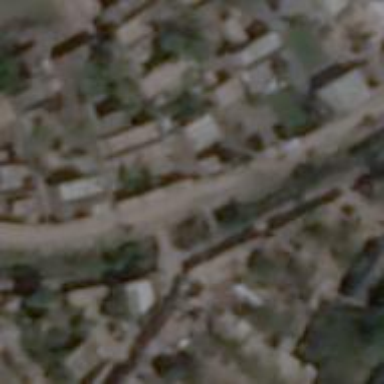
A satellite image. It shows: Residential road with bridge.